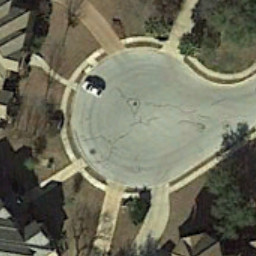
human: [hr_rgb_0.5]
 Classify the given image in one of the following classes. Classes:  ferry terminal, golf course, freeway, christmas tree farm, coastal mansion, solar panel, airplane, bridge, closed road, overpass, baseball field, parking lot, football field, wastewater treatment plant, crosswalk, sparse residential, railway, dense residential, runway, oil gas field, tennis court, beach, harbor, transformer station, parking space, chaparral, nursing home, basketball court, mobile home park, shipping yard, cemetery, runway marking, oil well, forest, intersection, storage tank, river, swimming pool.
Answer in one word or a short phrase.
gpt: closed road